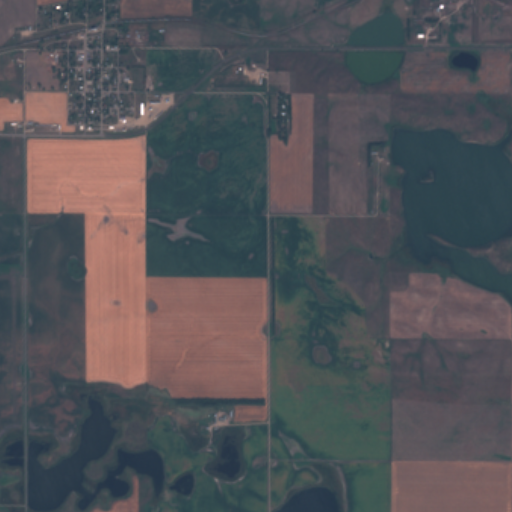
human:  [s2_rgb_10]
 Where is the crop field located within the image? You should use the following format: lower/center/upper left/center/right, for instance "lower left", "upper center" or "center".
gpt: The crop field is located in the upper left of the image.
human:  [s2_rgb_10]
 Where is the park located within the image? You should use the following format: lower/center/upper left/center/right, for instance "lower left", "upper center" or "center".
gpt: The park is located in the upper center of the image.
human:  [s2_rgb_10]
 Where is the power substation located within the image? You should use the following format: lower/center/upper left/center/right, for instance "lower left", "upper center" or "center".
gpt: The power substation is located in the upper left of the image.
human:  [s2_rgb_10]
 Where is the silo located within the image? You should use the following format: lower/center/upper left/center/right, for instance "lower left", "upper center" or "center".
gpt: The silo is located in the upper of the image.
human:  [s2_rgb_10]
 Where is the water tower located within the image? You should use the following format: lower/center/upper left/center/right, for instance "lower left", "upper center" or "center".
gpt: The water tower is located in the upper left of the image.
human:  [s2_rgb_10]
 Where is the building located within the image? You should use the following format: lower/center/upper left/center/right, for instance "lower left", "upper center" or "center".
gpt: The building is located in the upper of the image.
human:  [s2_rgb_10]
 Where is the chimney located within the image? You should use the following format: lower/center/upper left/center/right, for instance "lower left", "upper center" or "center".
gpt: The chimney is located in the upper left of the image.
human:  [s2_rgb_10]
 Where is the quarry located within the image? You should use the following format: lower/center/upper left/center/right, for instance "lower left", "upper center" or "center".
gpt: There is no quarry in the image.